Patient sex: M
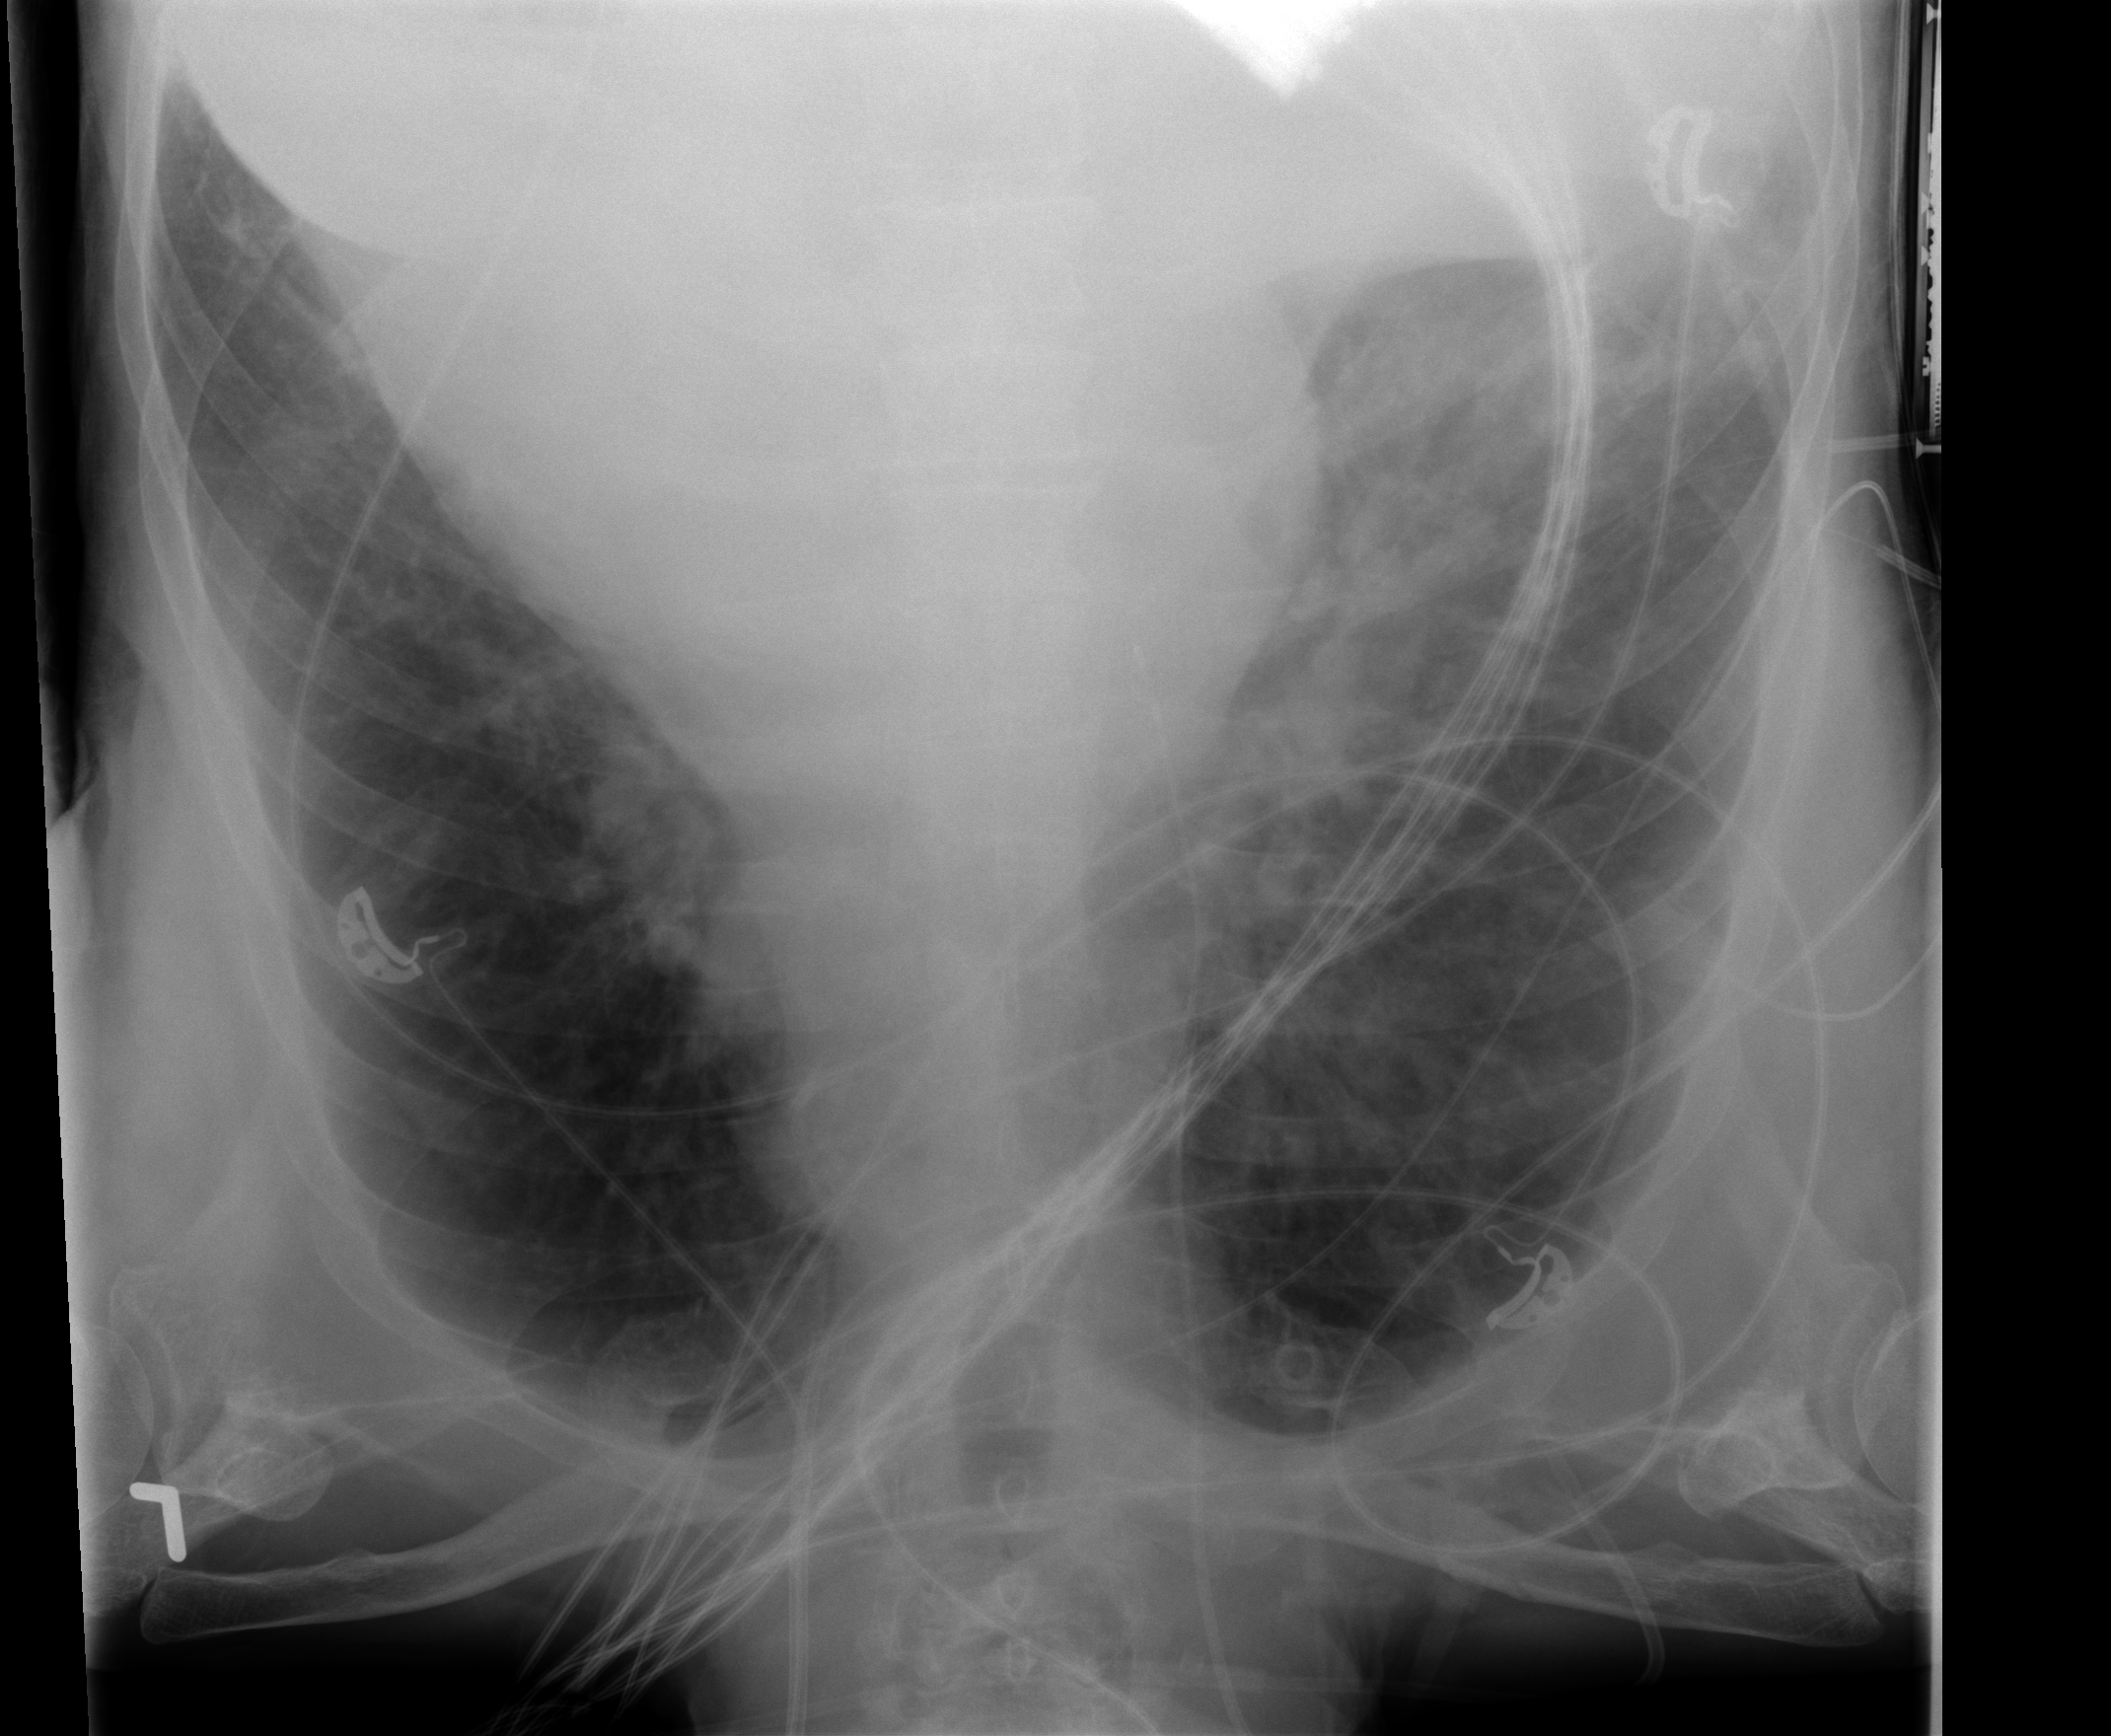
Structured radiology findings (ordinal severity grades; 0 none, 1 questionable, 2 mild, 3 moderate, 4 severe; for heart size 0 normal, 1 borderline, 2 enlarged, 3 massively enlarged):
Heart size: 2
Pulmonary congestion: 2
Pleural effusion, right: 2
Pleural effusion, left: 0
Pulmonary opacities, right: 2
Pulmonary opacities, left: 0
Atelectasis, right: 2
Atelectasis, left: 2